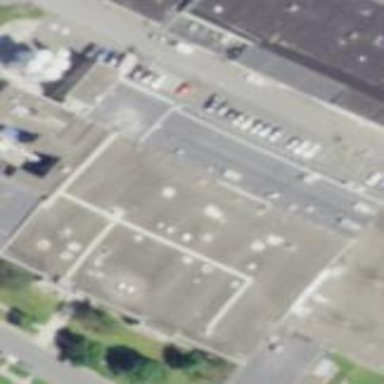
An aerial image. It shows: Industrial building.